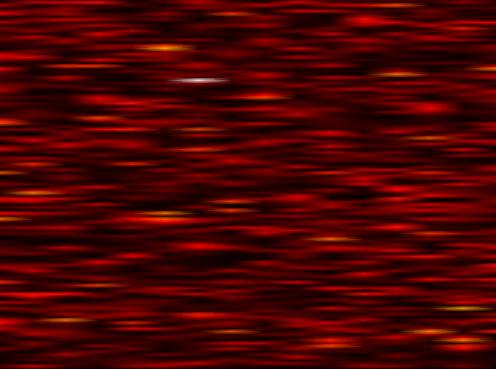
Label: UFMC